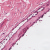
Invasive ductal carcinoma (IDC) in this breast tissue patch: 0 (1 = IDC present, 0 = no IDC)